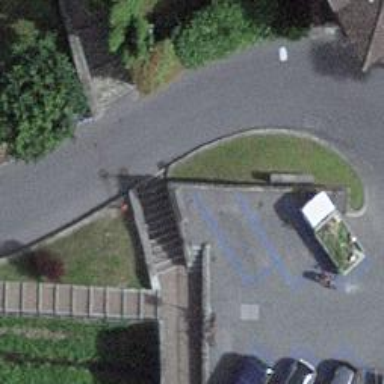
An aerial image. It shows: Footway made of unhewn cobblestone.